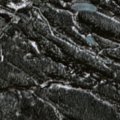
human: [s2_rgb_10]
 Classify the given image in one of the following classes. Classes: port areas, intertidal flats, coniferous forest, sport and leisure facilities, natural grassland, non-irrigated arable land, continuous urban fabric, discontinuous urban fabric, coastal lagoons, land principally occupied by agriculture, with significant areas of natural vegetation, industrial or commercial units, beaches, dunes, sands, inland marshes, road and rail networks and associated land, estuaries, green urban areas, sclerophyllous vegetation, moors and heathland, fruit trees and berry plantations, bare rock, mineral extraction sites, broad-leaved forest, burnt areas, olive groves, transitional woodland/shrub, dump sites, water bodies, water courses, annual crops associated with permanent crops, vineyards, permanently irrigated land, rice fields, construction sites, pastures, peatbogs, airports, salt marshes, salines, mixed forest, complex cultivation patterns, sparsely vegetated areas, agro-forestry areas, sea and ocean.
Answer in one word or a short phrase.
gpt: coniferous forest